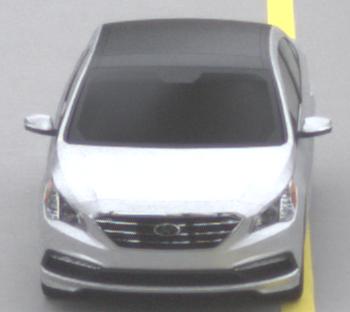
Make: Hyundai
Model: Sonata
Detailed model: Gen. 7
Model produced from: 2015
Model produced until: 2017
Doors: 4
Color: white
Road condition: dry road
Daytime: midday
Contrast: low contrast